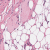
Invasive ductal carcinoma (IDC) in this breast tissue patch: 0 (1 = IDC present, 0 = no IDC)